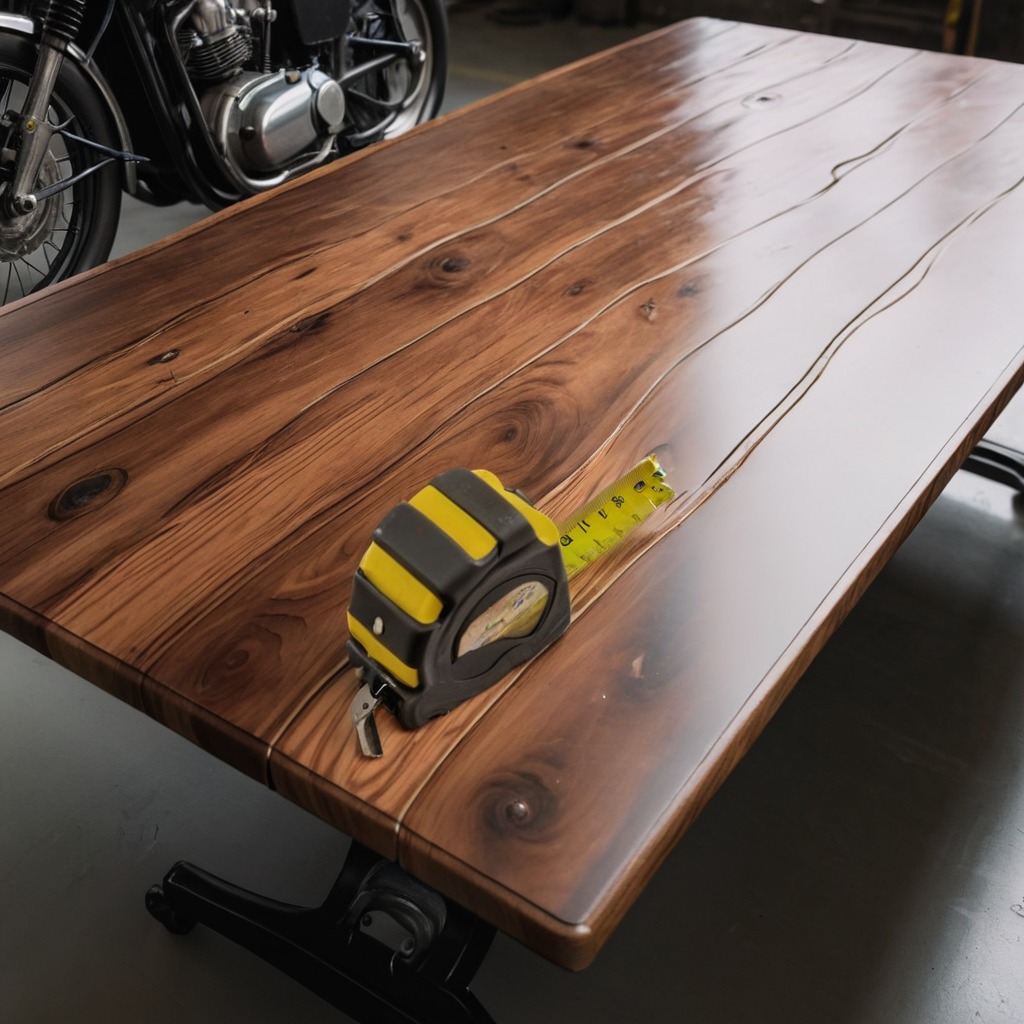
A measuring tape lies on an oil-spilled wooden table in a vintage motorcycle garage.